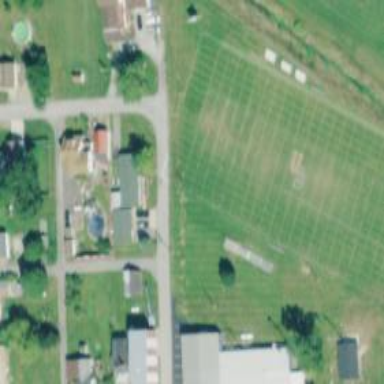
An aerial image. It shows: American football pitch.